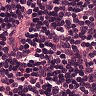
Metastatic tissue present: no